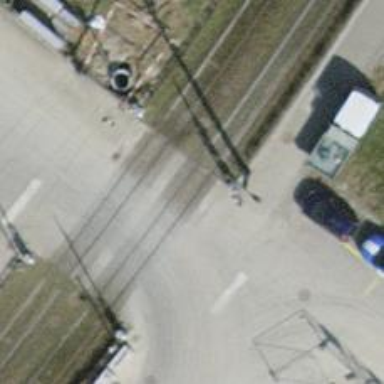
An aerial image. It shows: Crossing for the railway.